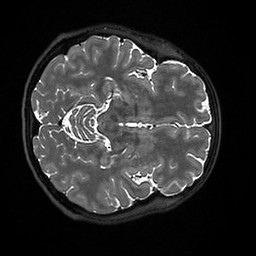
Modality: T2w
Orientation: axial
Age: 29
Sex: female
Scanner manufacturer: ge
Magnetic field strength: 3 T
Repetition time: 3.202 s
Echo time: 0.06589 s